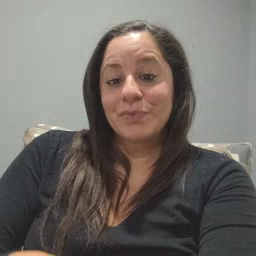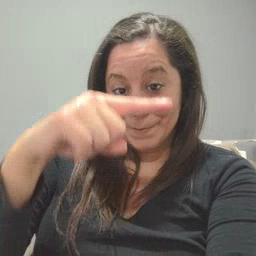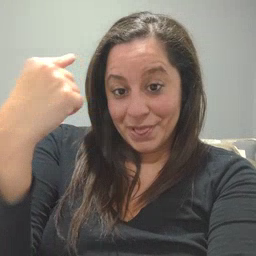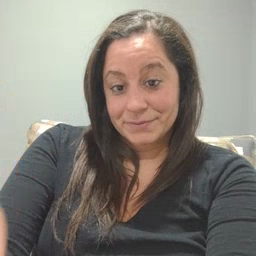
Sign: black